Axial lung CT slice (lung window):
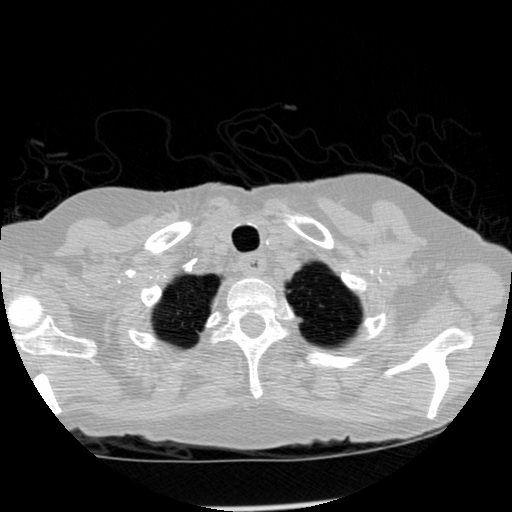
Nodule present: no